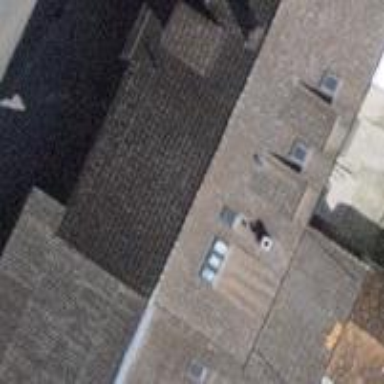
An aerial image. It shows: Building with tiled roof.